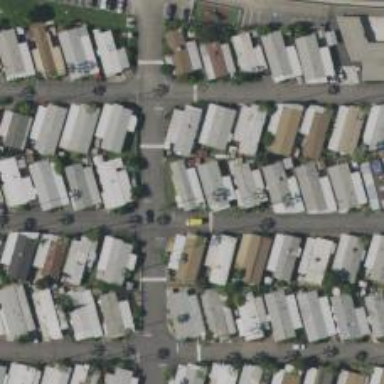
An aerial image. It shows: Residential area known as trailer park.